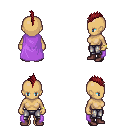
a pixel art fantasy rpg character, female body template, human, tanned skin, lavender cape, metal pants, brunette mohawk hairstyle, bracelets, maroon shoes, four views (front, back, left, right), 2x2 character sprite sheet, small pixel art, hard edges, no anti-aliasing